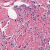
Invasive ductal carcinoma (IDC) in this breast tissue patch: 1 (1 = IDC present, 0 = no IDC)